Interaction volume radius: 10 \u00c5
Interaction volume height: 40 \u00c5
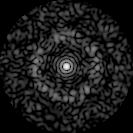
Disorder parameter: 0.8506